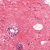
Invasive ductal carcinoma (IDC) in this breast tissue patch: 0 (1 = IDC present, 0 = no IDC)